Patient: sex M, age 33
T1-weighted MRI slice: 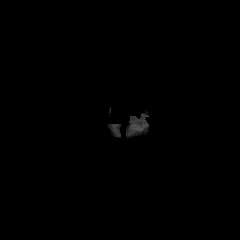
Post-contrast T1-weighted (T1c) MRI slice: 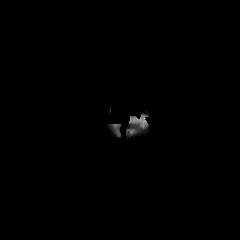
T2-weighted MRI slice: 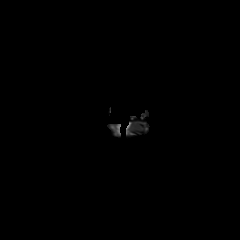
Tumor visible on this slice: no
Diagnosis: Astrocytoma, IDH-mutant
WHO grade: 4